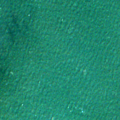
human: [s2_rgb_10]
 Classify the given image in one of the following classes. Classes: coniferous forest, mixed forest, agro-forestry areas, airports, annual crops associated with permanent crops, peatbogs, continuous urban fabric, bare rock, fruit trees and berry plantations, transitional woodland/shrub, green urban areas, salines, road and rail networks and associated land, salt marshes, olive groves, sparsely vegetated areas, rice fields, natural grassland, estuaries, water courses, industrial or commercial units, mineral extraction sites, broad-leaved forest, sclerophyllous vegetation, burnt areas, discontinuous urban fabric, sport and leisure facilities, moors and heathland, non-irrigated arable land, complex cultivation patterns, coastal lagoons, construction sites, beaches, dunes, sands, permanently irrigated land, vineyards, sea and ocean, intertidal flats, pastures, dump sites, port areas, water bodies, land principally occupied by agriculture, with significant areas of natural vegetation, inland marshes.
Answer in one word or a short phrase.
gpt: sea and ocean